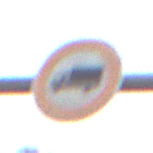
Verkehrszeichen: VerbotFuerKraftfahrzeugeUeberDreiKommaFuenfTonnen
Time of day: Midday
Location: Outdoor (Suburban)
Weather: Overcast
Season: NotSpecified
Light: Natural